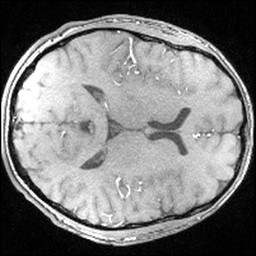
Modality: angio
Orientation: axial
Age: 31
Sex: male
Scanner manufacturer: siemens
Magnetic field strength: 3 T
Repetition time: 0.025 s
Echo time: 0.00334 s